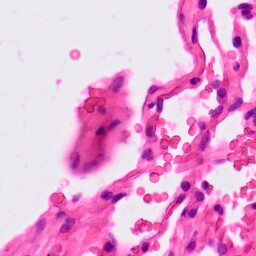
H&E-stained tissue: Lung